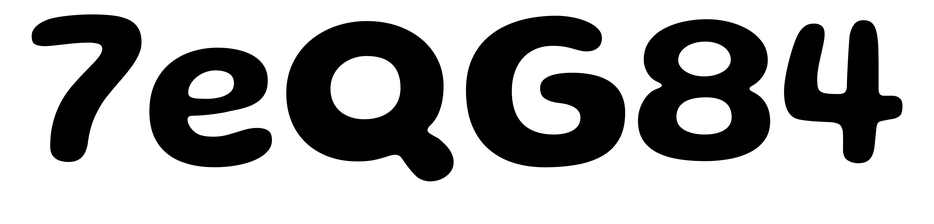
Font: Gluten_SemiBold